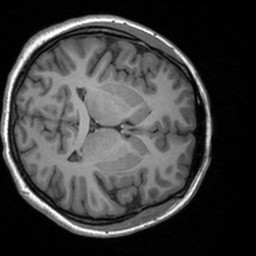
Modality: T1w
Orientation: axial
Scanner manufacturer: siemens
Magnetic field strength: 3 T
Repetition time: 1.9 s
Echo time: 0.00226 s